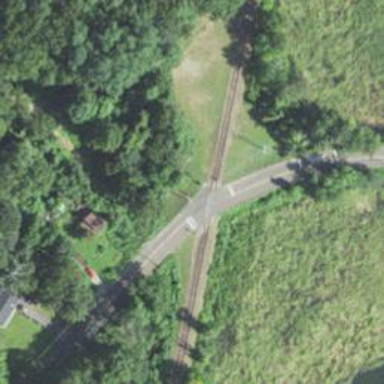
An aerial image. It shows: Level crossing with lights on the railway.